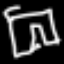
Label: pants